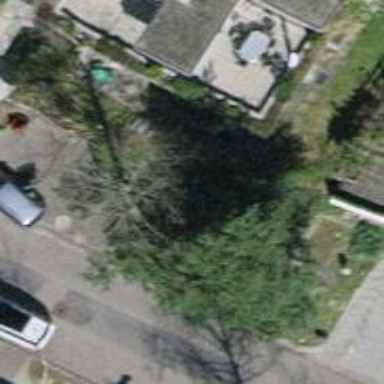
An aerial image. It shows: Single tag "natural: tree."